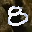
Label: 8